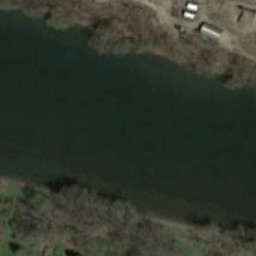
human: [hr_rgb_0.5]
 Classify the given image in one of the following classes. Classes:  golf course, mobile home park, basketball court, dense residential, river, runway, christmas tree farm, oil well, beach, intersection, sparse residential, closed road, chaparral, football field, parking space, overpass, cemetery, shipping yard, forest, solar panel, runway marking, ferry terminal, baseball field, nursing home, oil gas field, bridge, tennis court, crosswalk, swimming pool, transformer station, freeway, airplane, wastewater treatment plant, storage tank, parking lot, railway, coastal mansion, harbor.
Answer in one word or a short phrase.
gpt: river